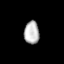
Tissue: lung
Cell type: Endothelial cells
Senescence score: 0.6029
Nuclear area (px): 337
Mean DAPI intensity: 183.326